Frequency: 60000
Velocity: 0,186
Power: 45,1
Pulse duration: 0,0000001
Pass count: 1
Magnification: 10
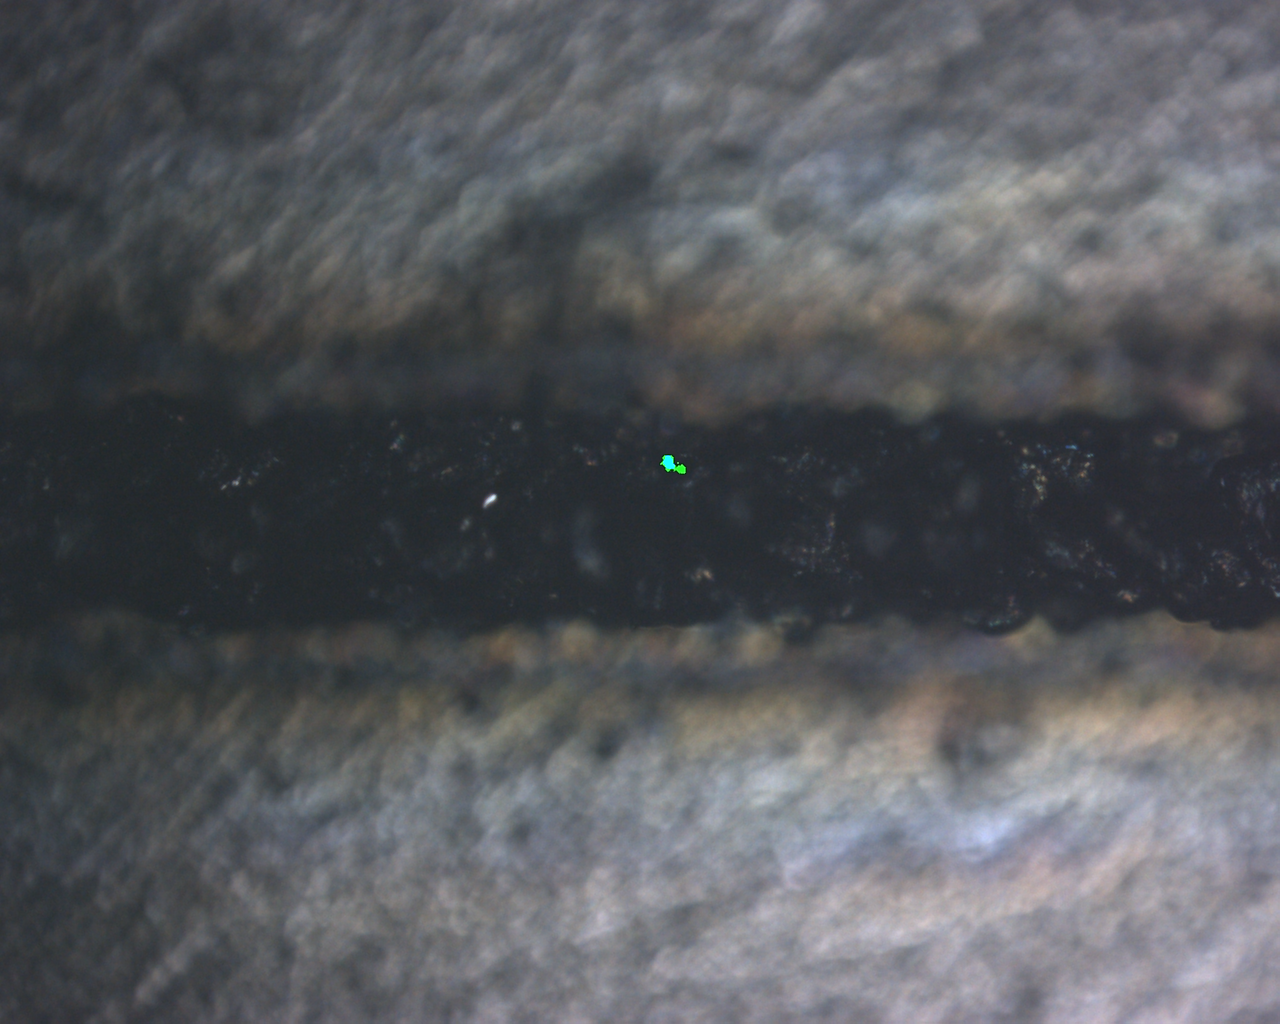
Measured width: 120.843
Other width: 92.125